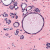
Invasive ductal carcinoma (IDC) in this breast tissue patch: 0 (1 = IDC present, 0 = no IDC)